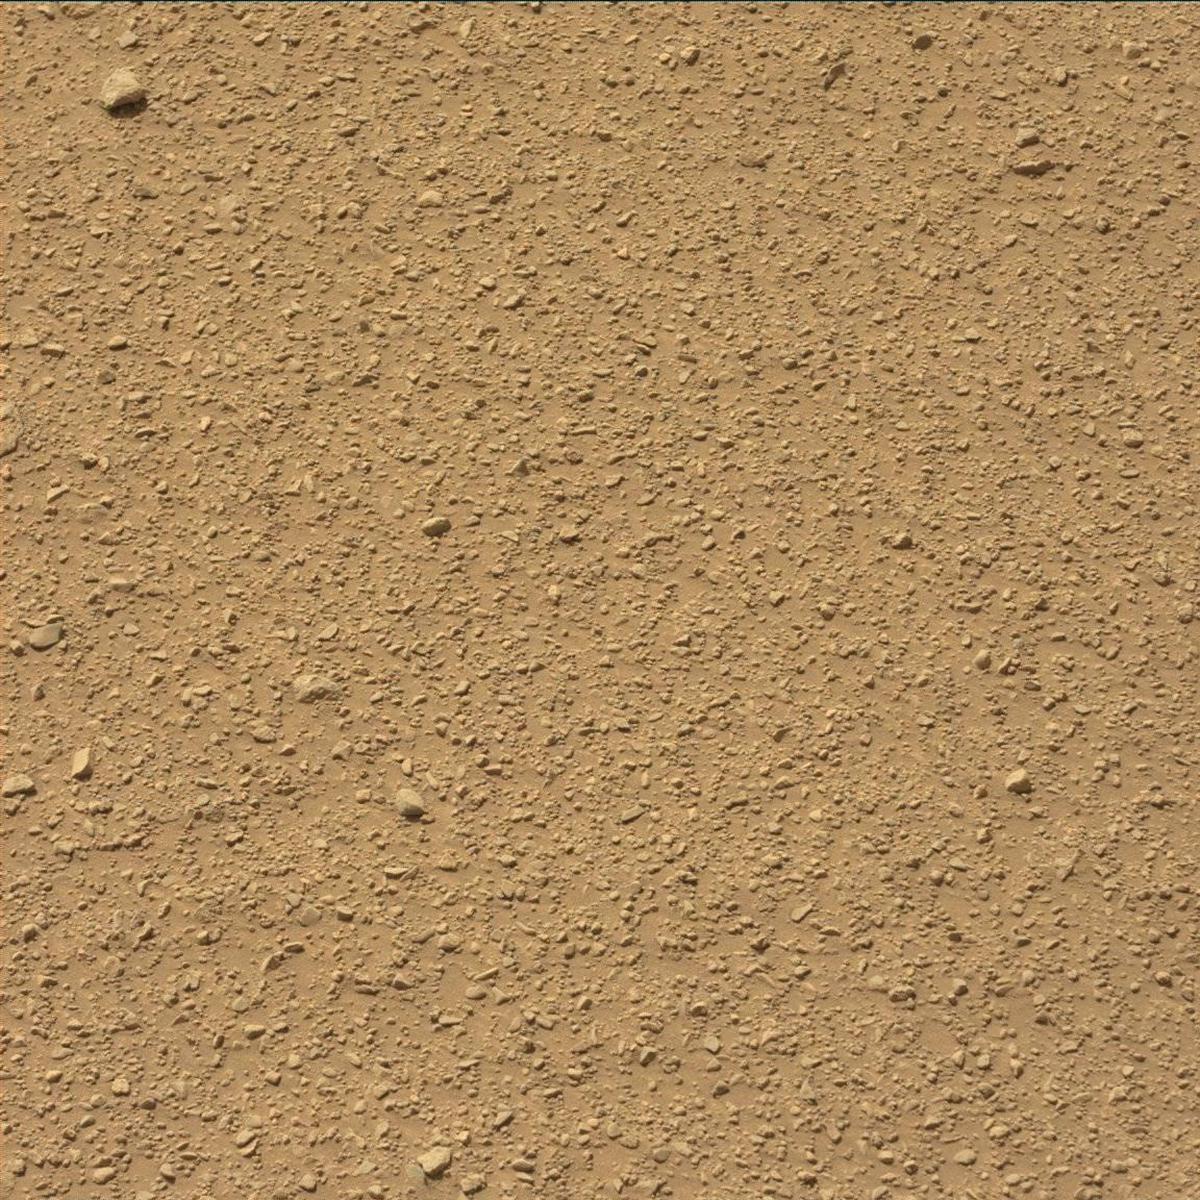
Terrain classes present: Bedrock, Rock, Sand / Soil